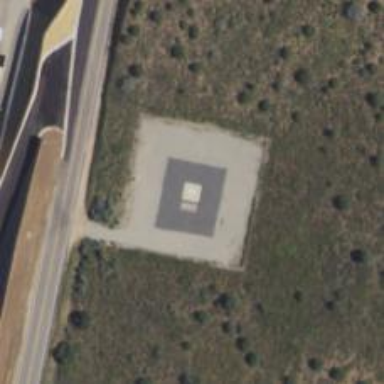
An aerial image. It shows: Image of helipad at airport.